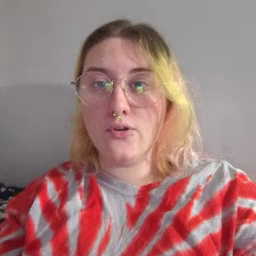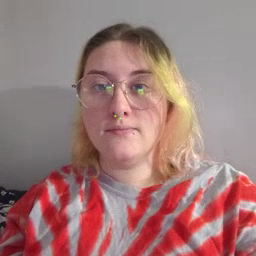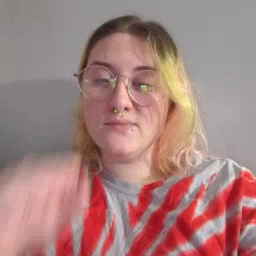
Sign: girl